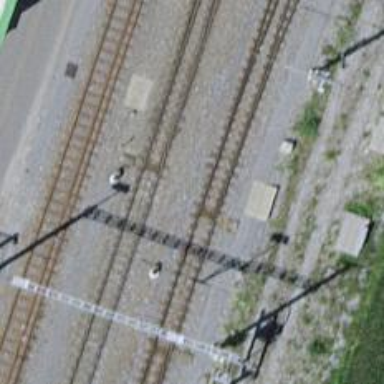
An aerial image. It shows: Railway switch.